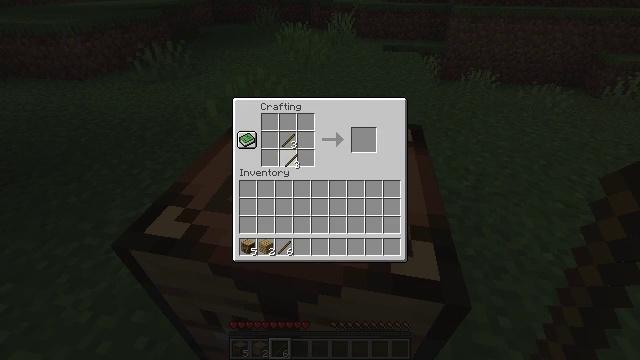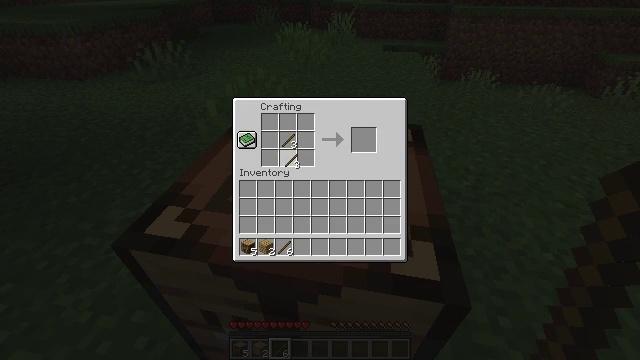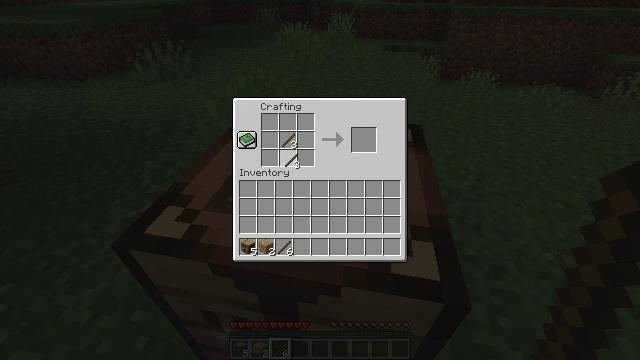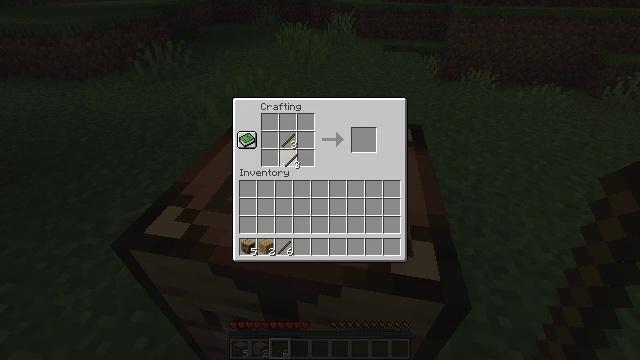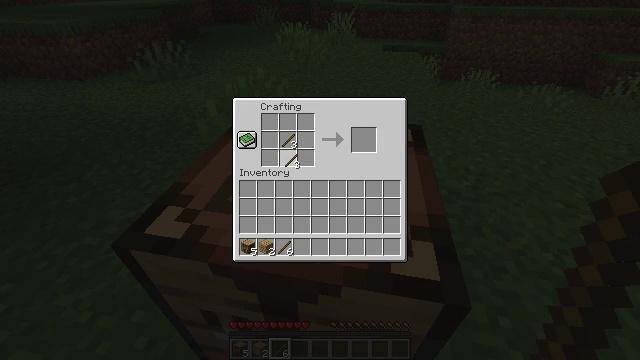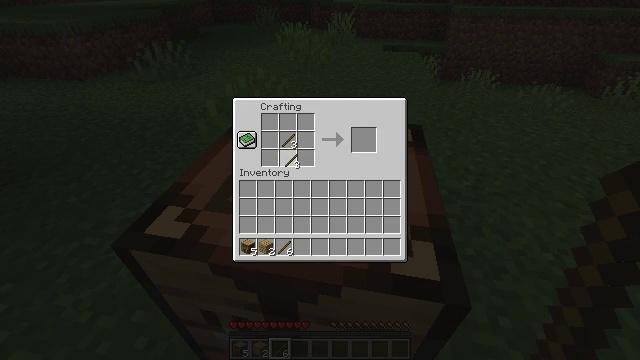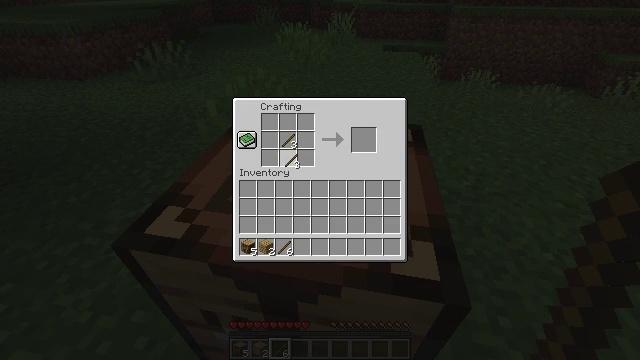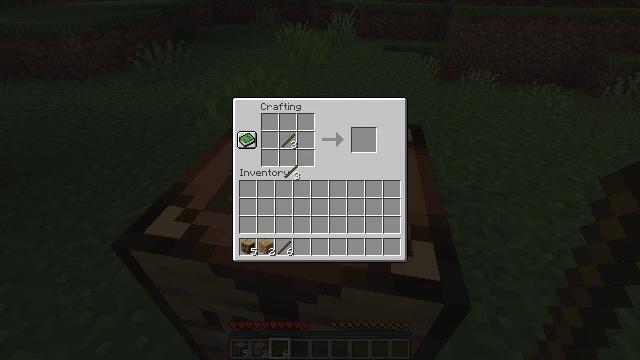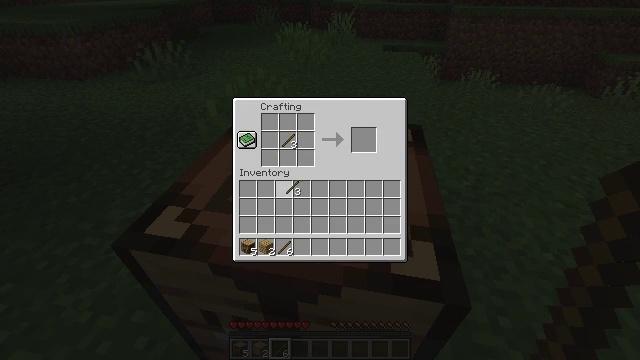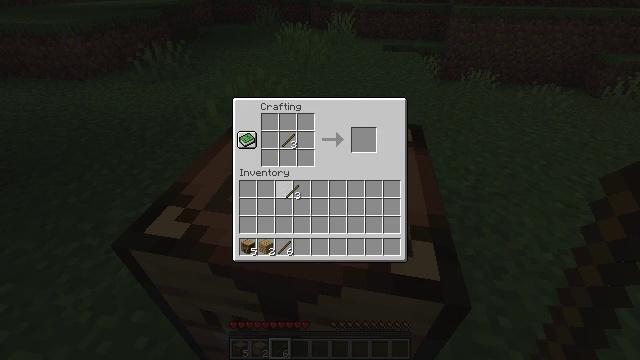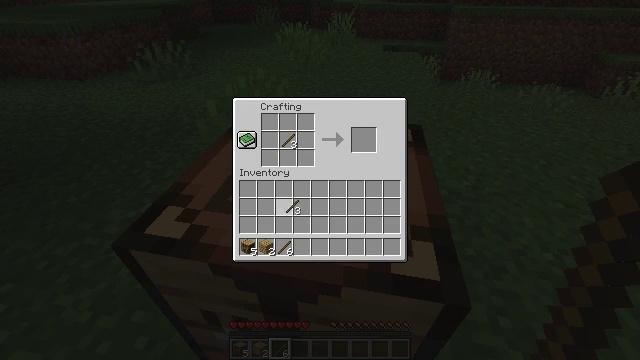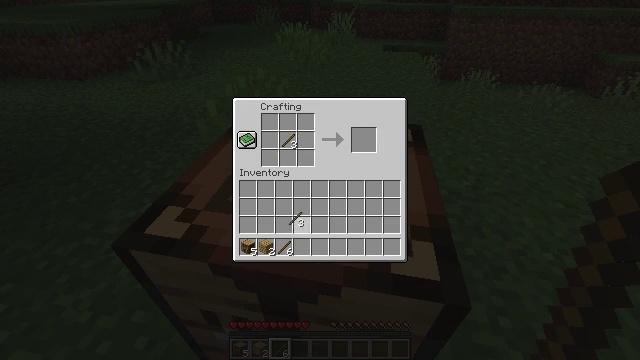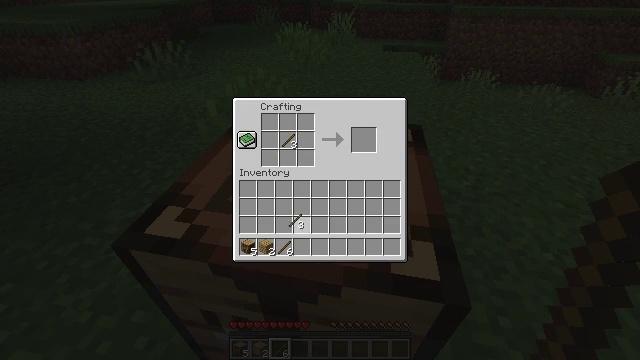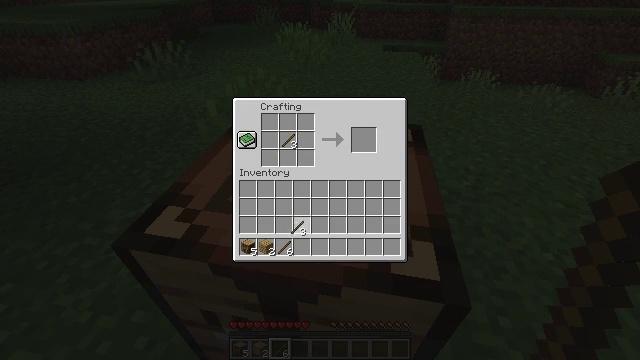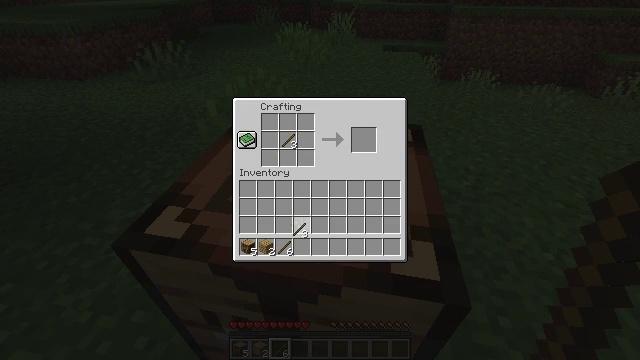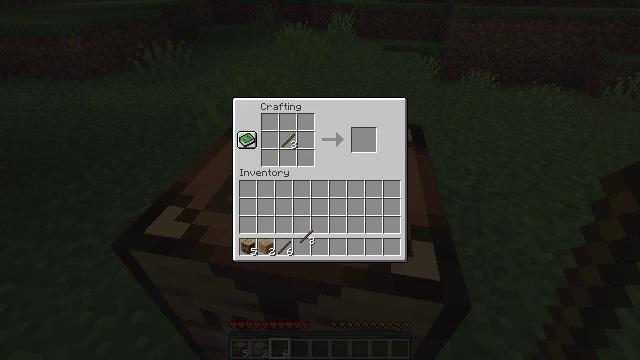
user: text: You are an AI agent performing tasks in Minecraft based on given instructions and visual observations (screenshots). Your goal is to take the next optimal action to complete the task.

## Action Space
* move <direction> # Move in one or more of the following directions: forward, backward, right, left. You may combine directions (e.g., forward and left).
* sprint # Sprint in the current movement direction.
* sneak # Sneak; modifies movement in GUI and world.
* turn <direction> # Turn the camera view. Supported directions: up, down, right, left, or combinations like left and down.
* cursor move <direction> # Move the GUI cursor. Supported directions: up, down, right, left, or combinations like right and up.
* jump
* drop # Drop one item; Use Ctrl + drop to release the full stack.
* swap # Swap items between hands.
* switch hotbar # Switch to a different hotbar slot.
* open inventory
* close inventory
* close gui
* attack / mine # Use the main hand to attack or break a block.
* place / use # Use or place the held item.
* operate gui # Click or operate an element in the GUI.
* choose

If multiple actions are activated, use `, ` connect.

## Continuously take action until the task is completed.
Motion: motion action
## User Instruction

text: Assemble sticks and planks at a crafting table for a wooden hoe.
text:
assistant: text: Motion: no_op
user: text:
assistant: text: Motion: no_op
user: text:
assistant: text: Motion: no_op
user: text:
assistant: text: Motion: no_op
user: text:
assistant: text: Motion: no_op
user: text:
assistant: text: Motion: no_op
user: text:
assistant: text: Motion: no_op
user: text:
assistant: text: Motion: no_op
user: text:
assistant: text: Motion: no_op
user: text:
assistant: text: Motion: no_op
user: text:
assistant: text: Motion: cursor move down
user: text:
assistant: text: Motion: cursor move down
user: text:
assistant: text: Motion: no_op
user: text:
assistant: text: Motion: cursor move down
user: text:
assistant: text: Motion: cursor move down
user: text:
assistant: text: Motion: no_op
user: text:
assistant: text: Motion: cursor move down
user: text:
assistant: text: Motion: no_op
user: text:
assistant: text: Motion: cursor move right
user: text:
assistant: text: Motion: no_op
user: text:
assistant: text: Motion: no_op
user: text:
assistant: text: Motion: no_op
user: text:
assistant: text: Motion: no_op
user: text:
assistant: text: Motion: no_op
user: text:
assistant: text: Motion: no_op
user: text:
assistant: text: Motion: no_op
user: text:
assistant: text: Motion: no_op
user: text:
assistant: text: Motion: no_op
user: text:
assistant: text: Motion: cursor move left
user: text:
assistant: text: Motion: no_op